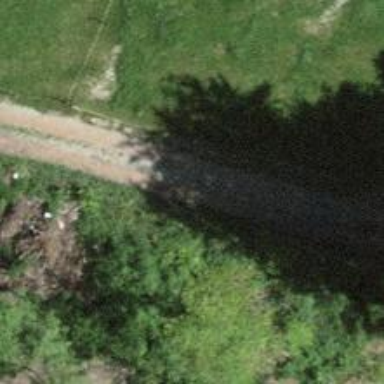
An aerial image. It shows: Gravel track with Grade 3 quality.